Interaction volume radius: 5 \u00c5
Interaction volume height: 30 \u00c5
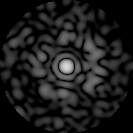
Disorder parameter: 0.8171